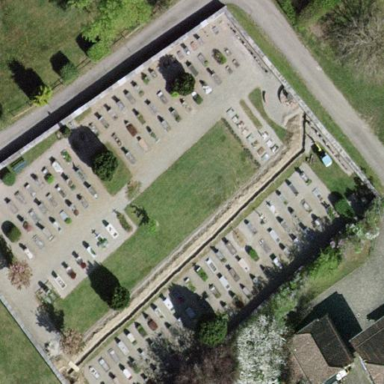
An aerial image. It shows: Cemetery.